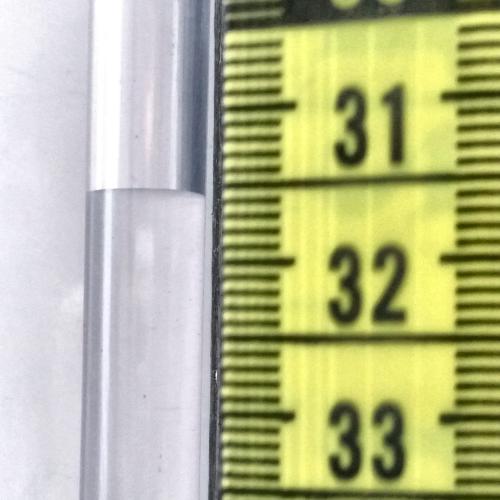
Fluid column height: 31.6 cm